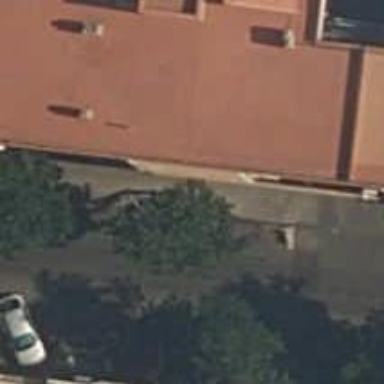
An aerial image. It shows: Parking entrance.